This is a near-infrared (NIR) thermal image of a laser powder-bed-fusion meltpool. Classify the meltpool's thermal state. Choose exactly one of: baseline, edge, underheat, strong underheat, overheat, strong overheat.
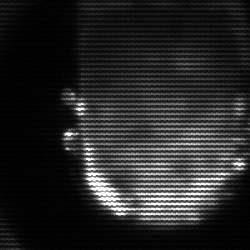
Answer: baseline